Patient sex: M
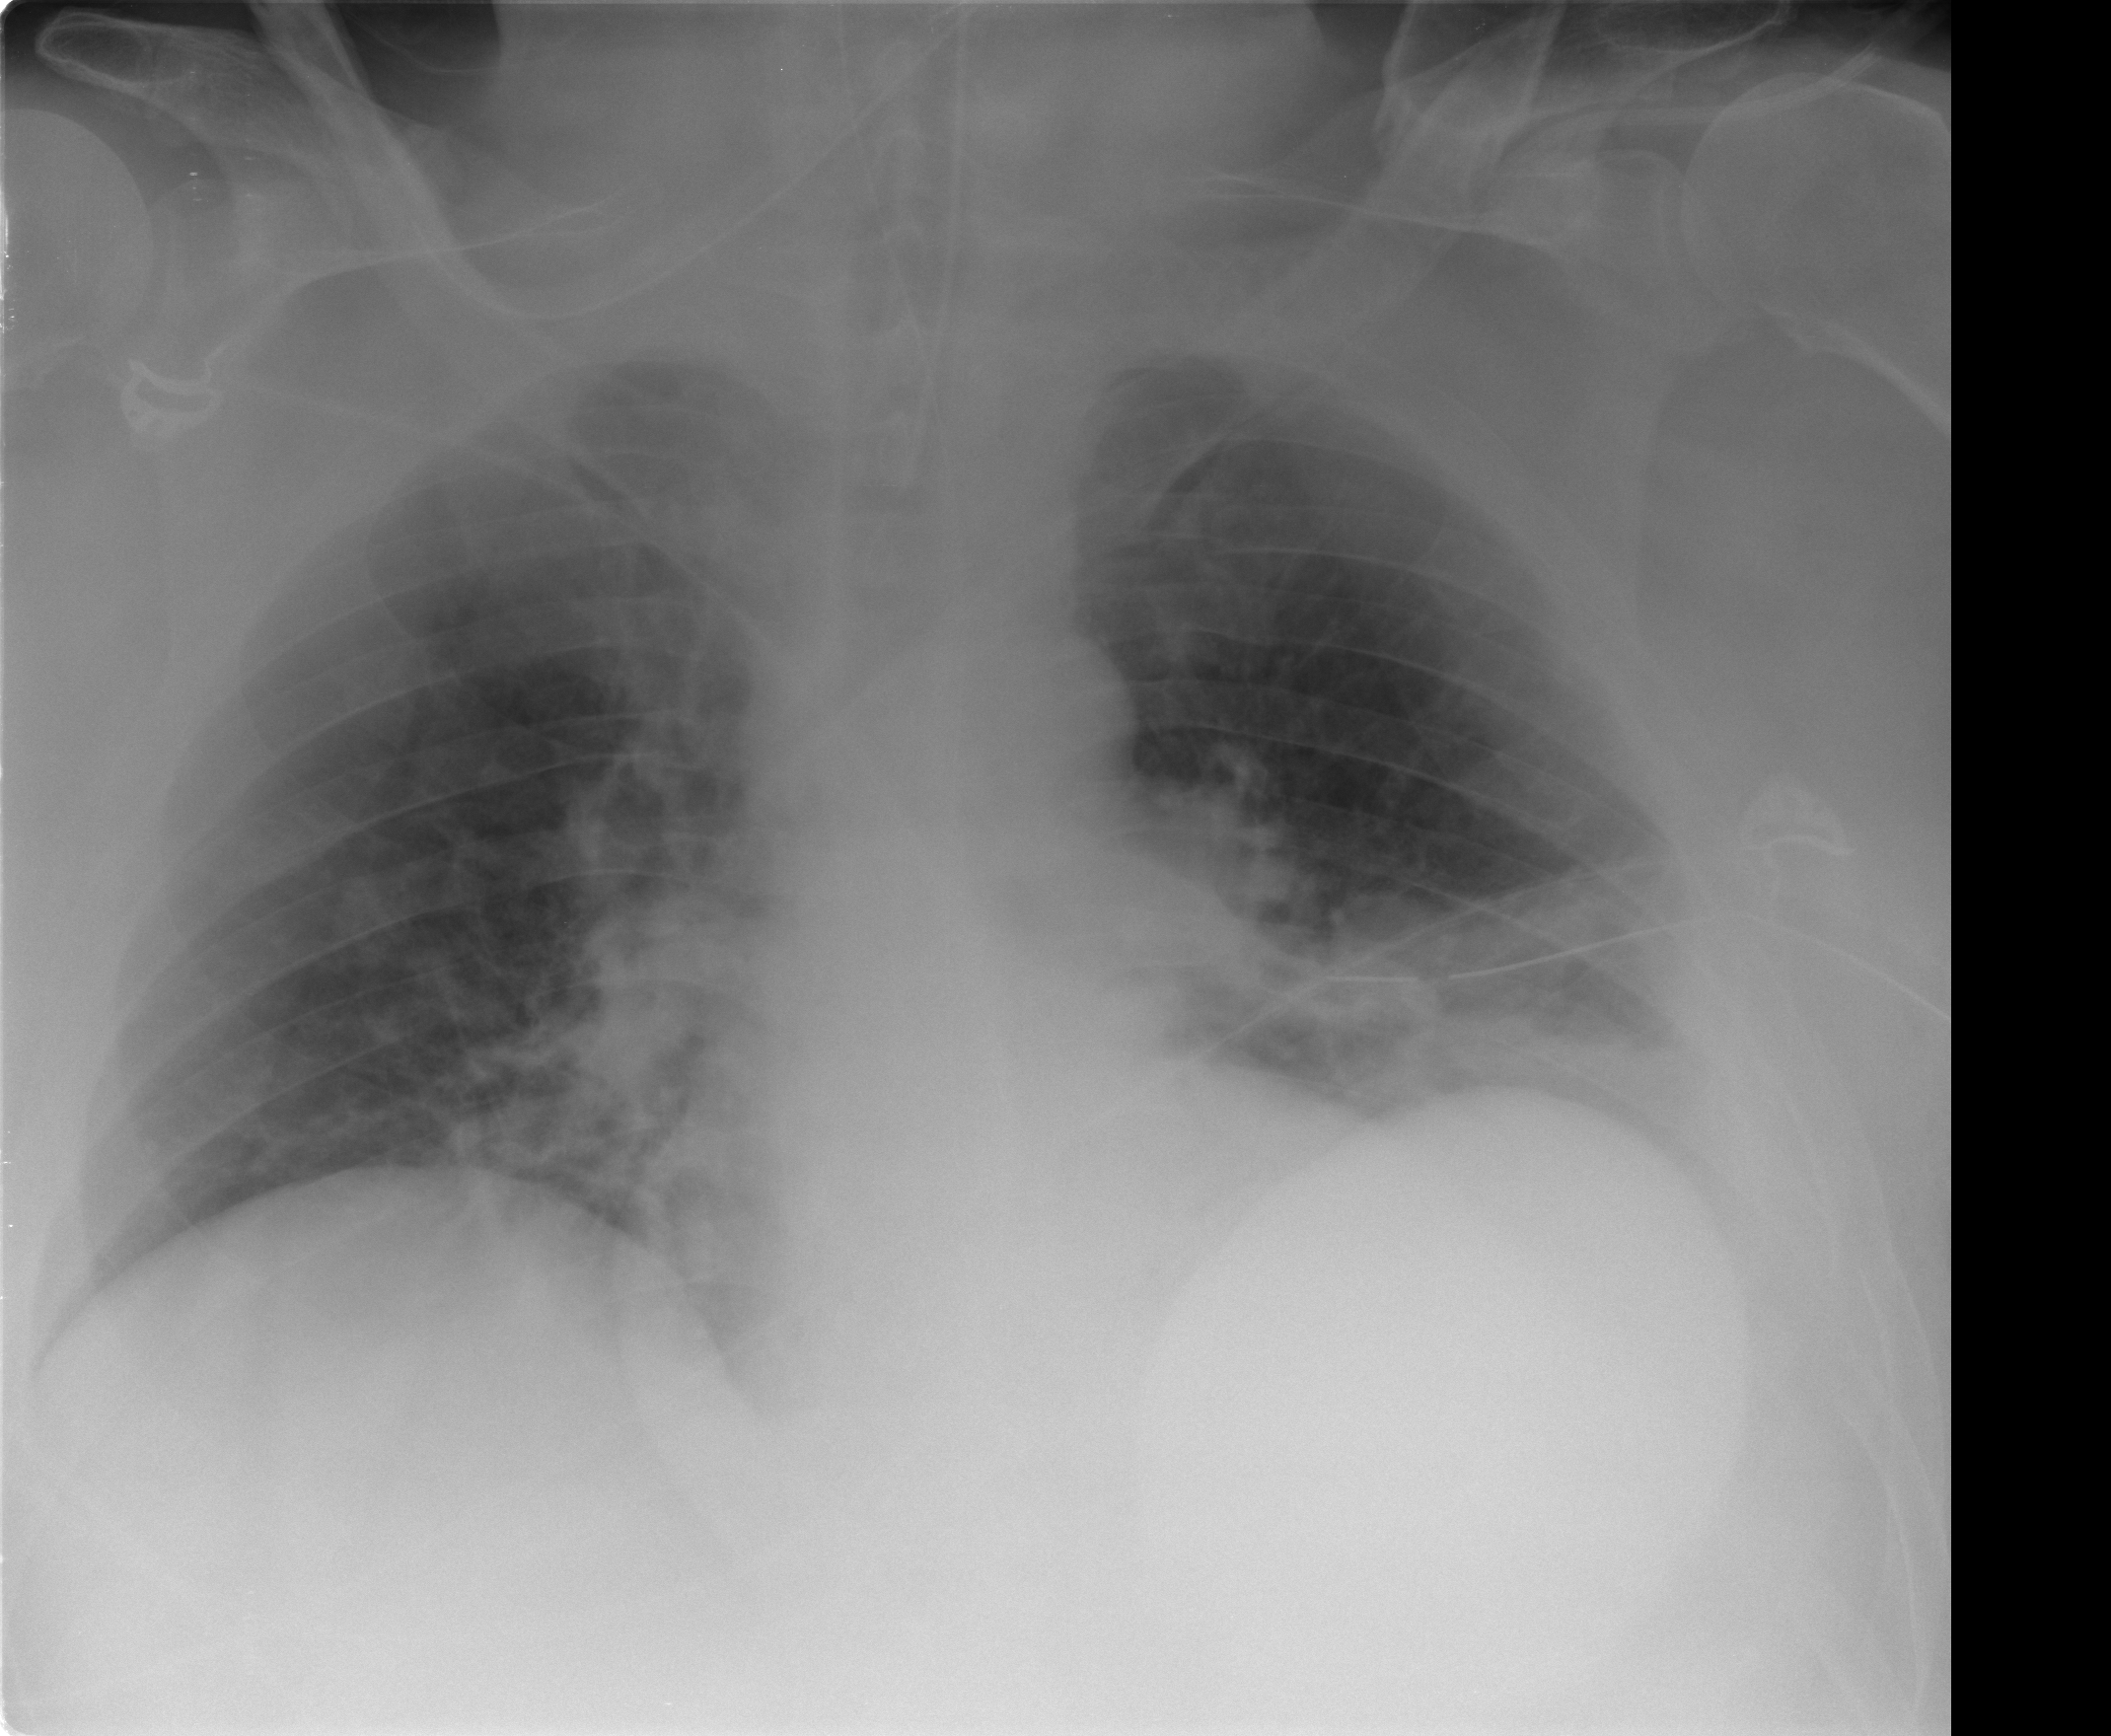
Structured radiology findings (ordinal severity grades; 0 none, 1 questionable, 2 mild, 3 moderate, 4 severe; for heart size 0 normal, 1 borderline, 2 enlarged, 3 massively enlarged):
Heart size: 0
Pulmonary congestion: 0
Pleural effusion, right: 0
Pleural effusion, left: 0
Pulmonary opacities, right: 0
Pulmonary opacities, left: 0
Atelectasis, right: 0
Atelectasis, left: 2